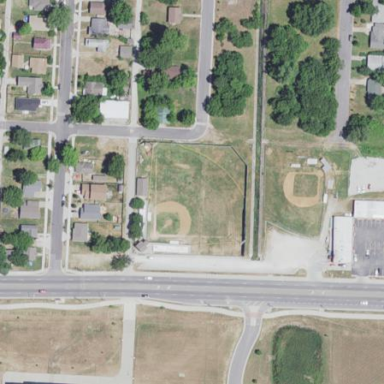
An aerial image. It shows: Baseball pitch for leisure land.